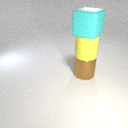
large yellow rubber cylinder below large cyan rubber cube